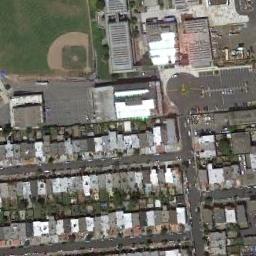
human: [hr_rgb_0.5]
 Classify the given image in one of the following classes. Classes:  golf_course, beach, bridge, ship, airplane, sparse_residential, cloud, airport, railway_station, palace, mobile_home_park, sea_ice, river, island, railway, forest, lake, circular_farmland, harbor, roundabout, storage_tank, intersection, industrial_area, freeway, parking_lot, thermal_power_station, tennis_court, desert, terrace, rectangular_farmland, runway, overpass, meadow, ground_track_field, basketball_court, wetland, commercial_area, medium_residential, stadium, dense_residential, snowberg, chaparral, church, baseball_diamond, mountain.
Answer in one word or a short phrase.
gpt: baseball_diamond